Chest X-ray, AP view. Patient: 18 years old, sex M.
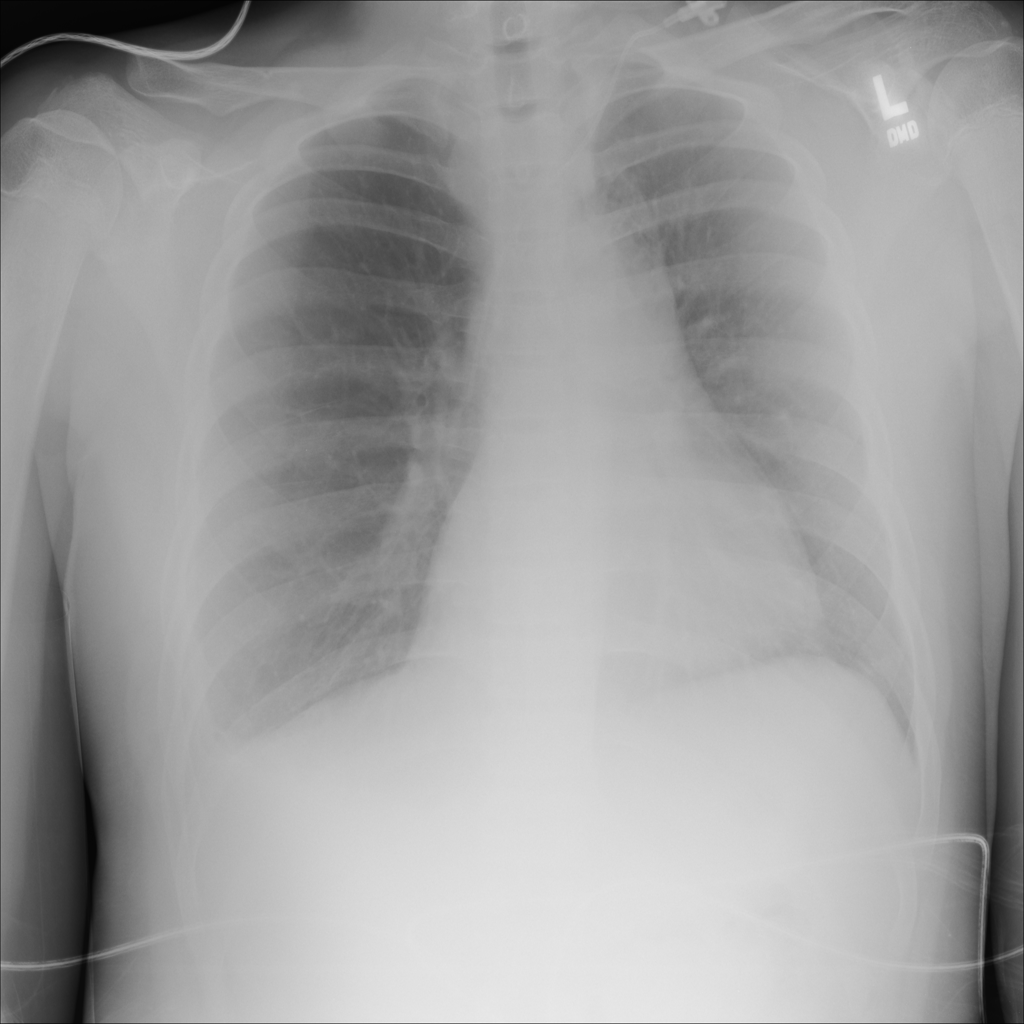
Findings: No Finding